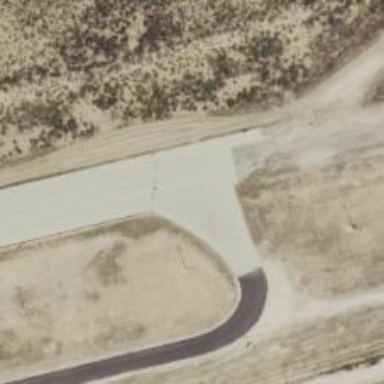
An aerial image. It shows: Raceway road.